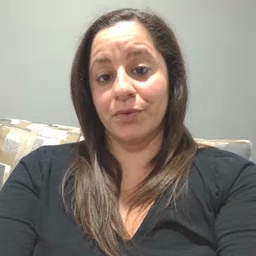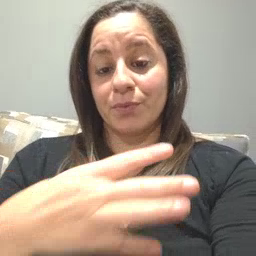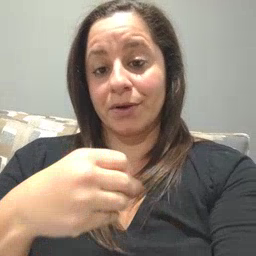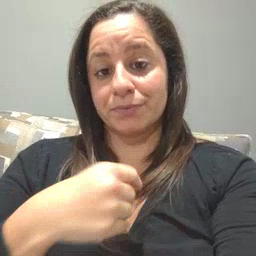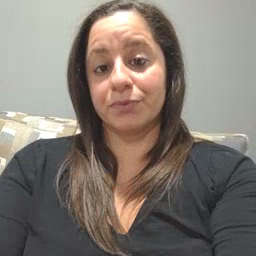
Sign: white